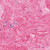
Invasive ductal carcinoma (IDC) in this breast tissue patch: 0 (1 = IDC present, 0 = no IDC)